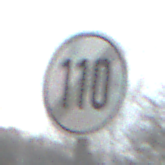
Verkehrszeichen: EndeGeschwindigkeit110
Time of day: MorningAfternoon
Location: Outdoor (Nature)
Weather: PartlyCloudy
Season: Autumn
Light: Natural